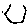
Label: hexagon